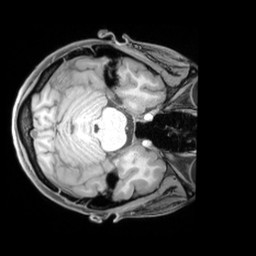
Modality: T1w
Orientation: axial
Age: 22
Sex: female
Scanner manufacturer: siemens
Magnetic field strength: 3 T
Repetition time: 1.97 s
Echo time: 0.00206 s